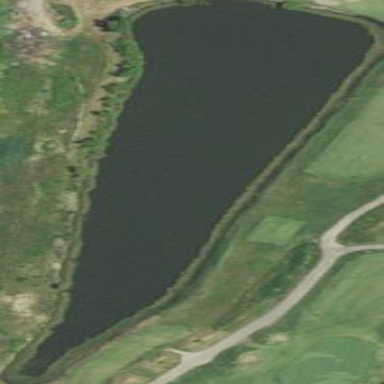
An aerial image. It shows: Picturesque scene of golf course with lateral water hazard.